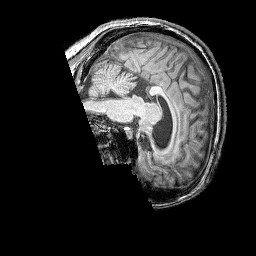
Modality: T1w
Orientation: sagittal
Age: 37
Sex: female
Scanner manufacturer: siemens
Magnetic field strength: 3 T
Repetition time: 2.25 s
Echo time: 0.00411 s